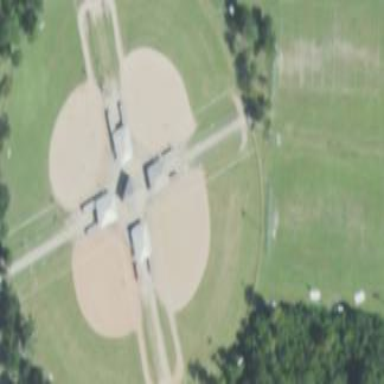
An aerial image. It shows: Baseball pitch for leisure land.